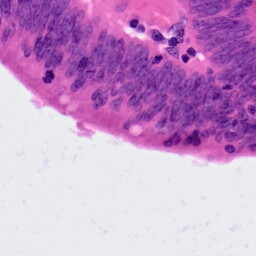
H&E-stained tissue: Colon